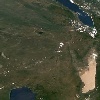
Label: land